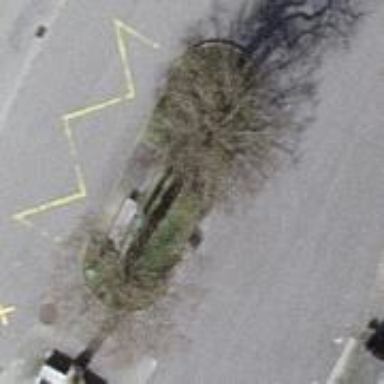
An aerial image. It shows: Traffic calming island.